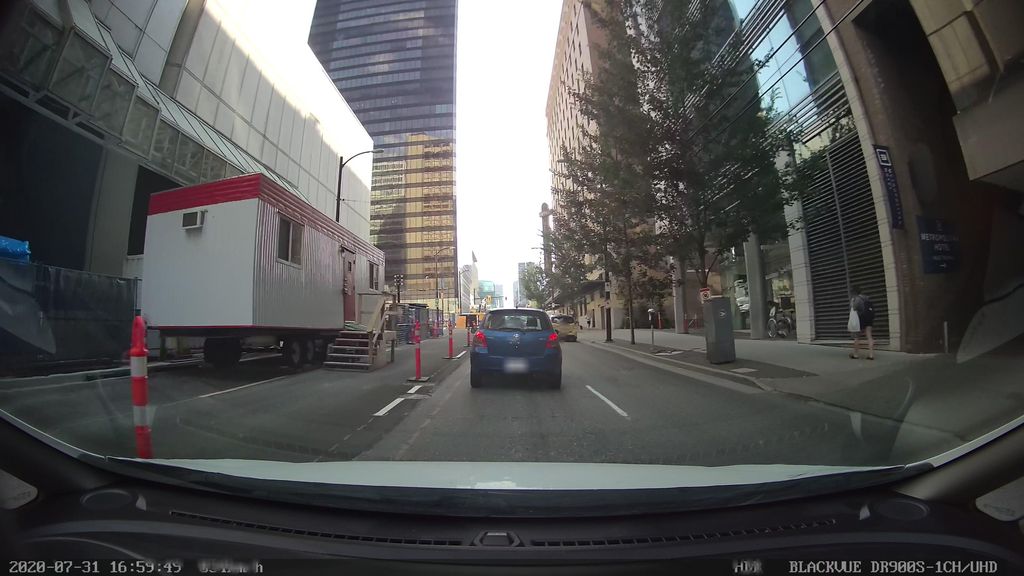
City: vancouver